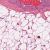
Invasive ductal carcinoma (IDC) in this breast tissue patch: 0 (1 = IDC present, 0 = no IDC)